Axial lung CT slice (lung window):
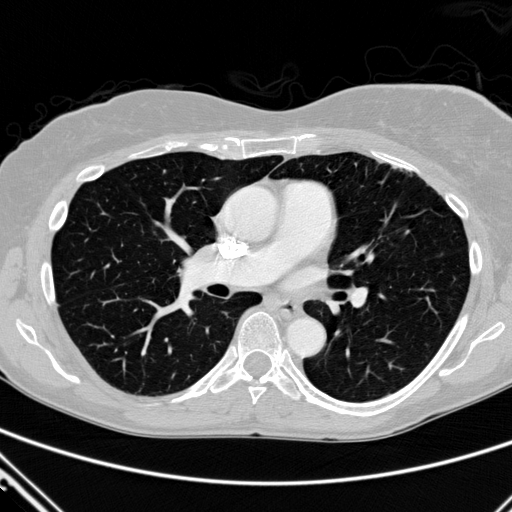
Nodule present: no